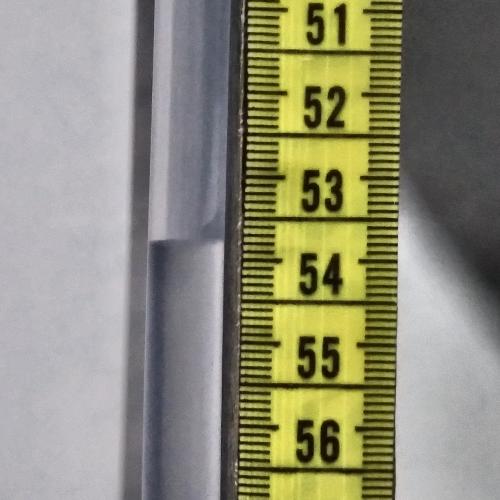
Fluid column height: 53.8 cm